Lunar surface albedo tile
Center latitude: 18.758
Center longitude: 39.092
Resolution (meters per pixel, mean): 136.28
Tile area (km^2): 18725.76
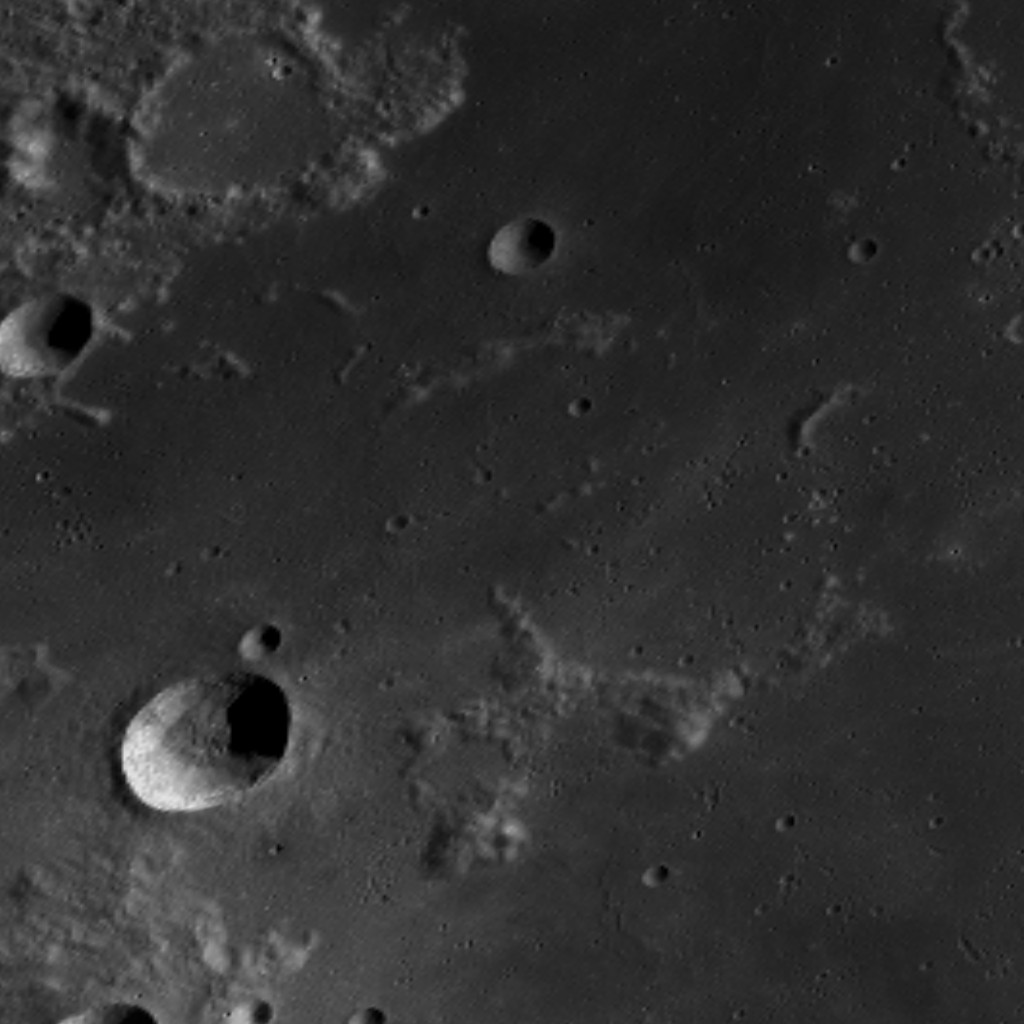